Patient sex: M
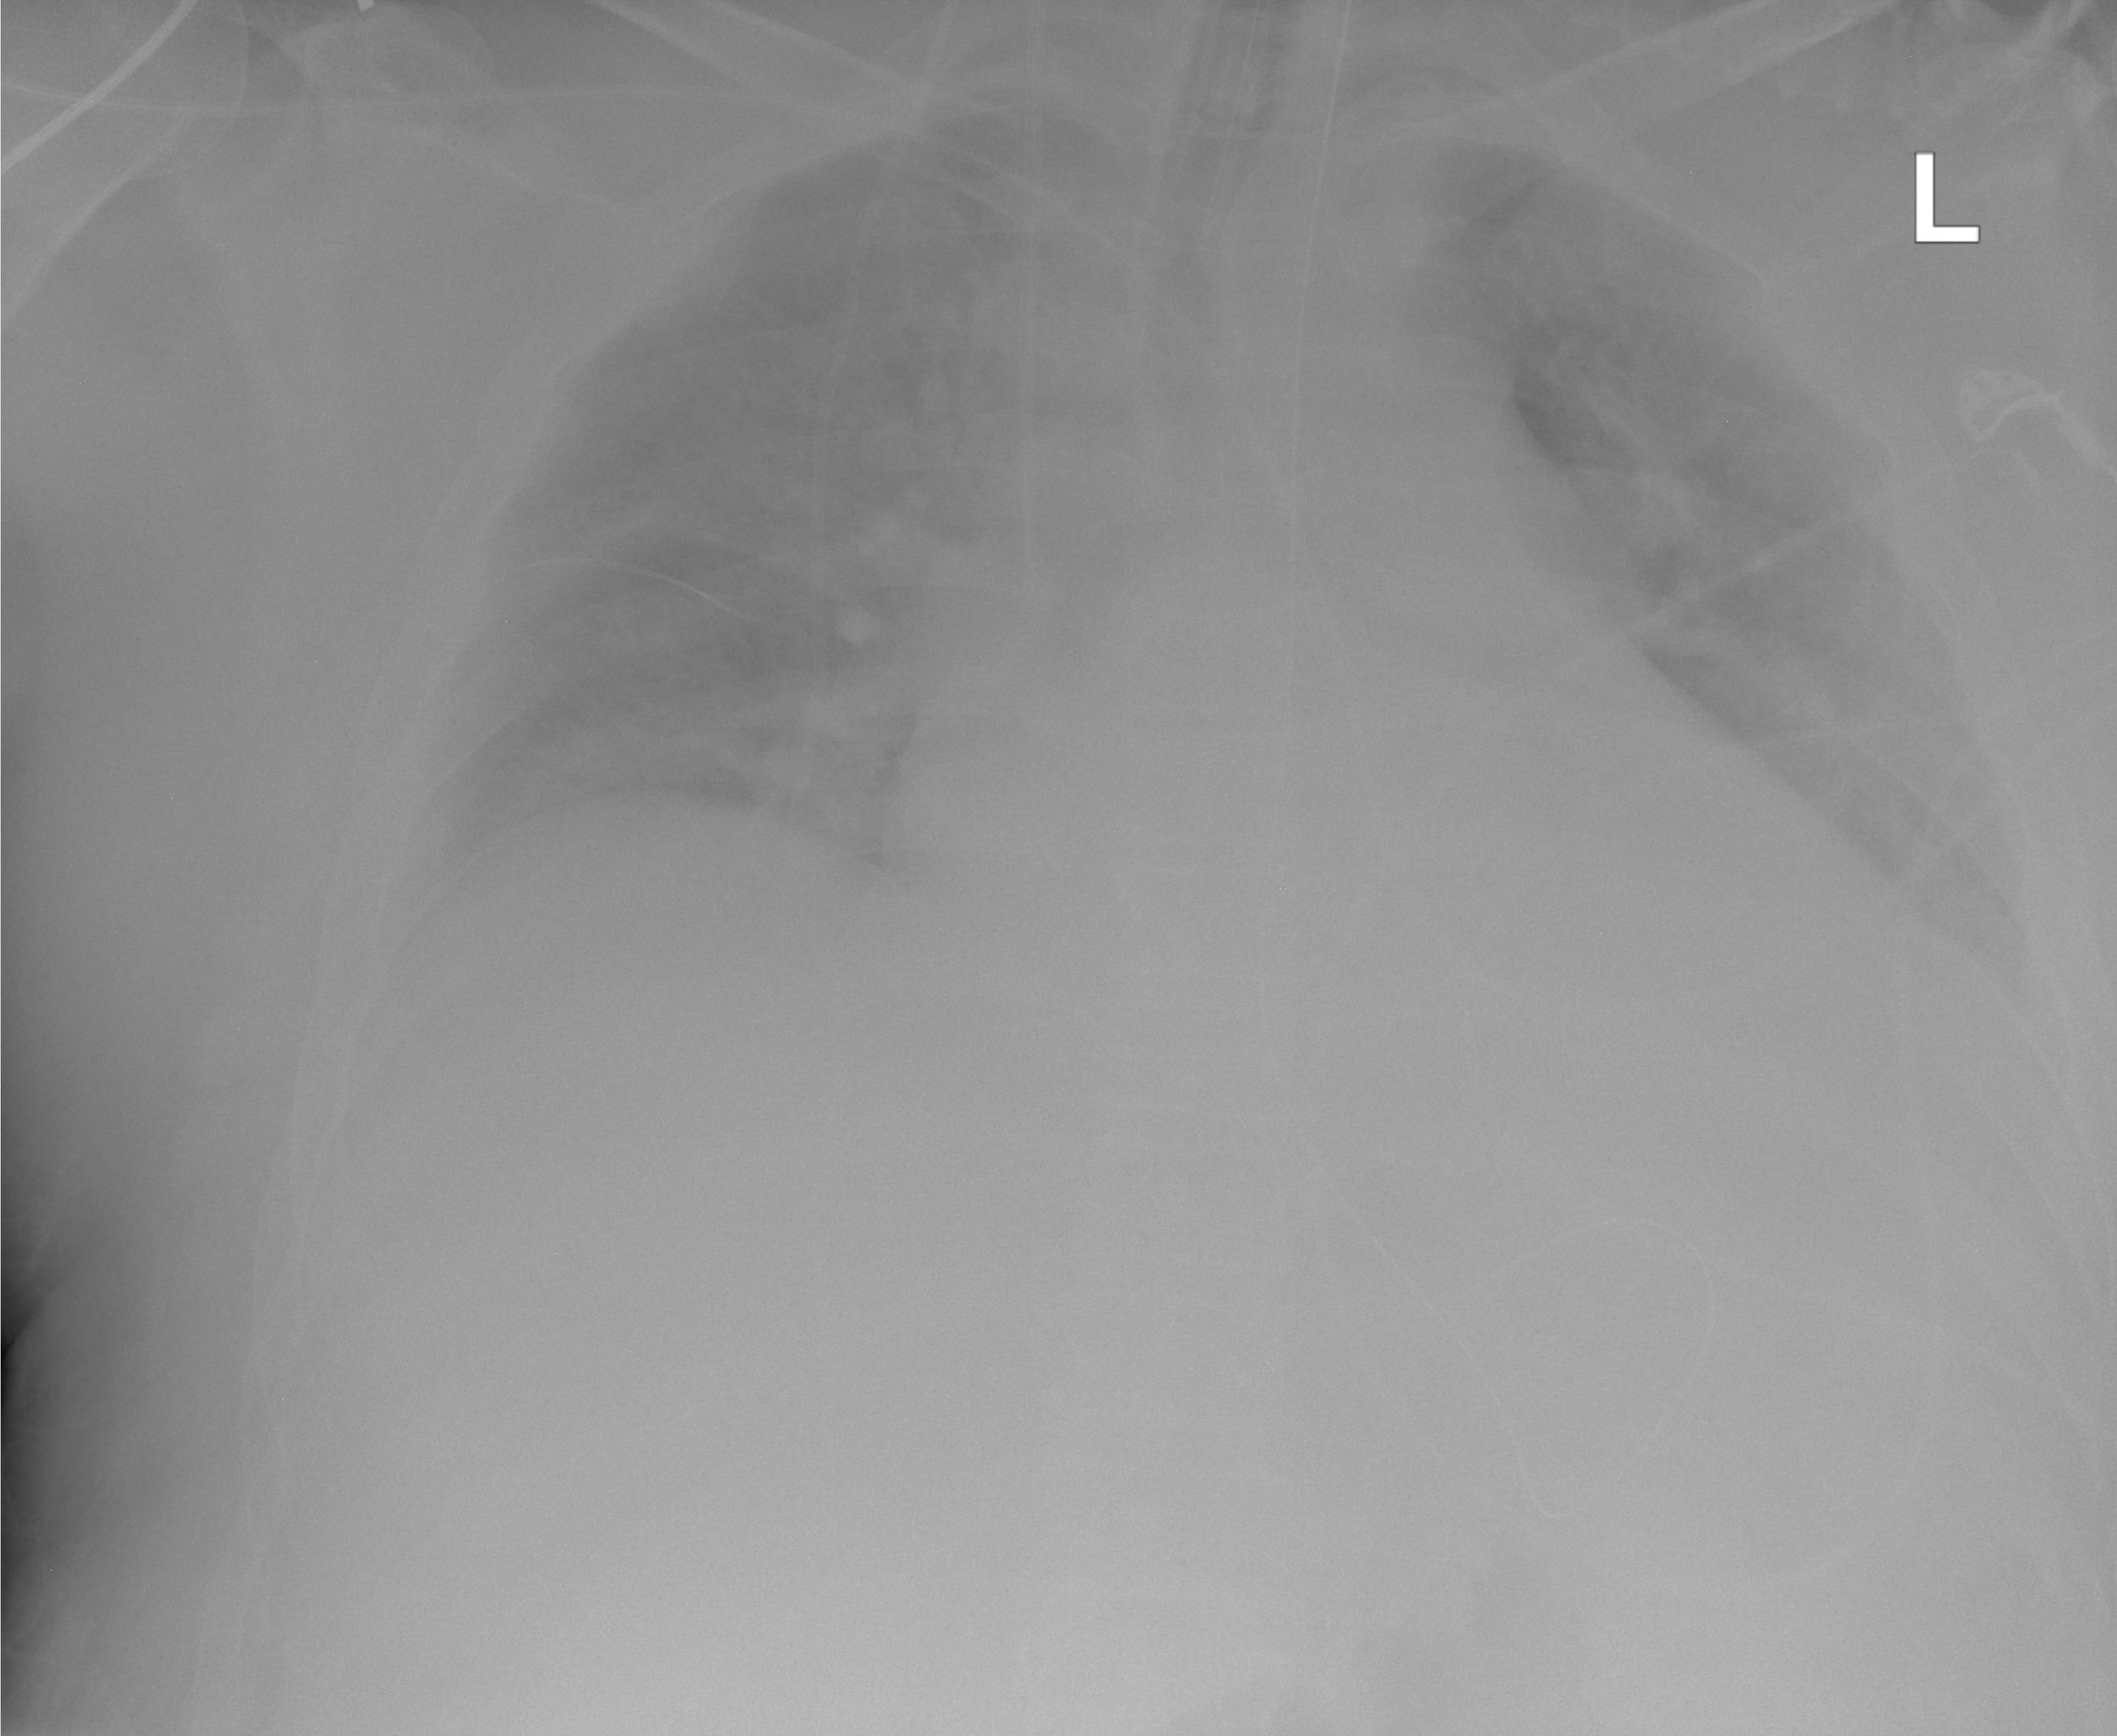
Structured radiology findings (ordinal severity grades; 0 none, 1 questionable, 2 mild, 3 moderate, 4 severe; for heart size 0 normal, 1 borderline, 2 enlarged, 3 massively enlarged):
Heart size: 2
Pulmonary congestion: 2
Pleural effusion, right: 0
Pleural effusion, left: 2
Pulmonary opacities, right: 0
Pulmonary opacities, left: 0
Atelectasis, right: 0
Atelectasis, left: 2